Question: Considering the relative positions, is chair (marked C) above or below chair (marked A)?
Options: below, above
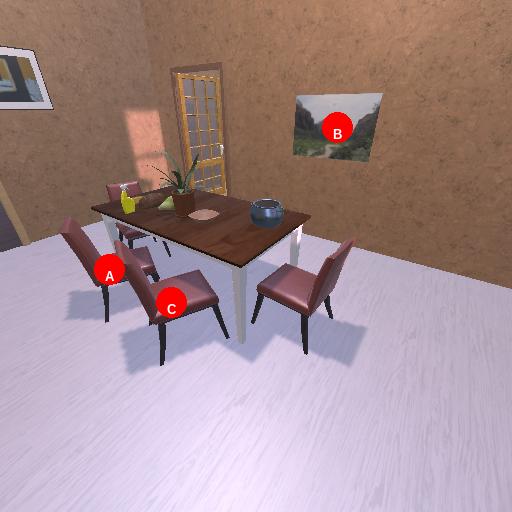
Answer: below